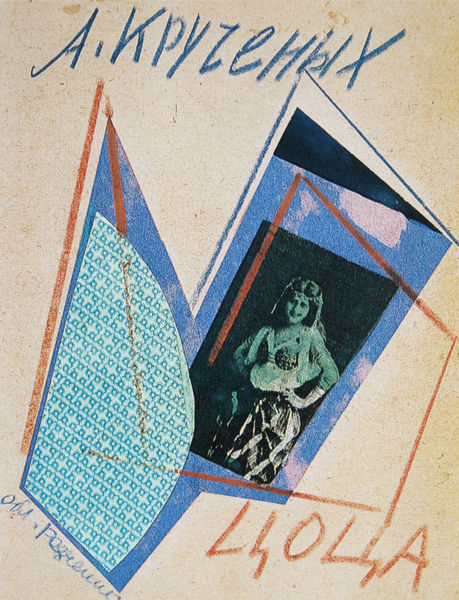
Titel: Einbandentwurf zu "Zoza" von Alexej Krutschonich
Künstler: Alexander Rodtschenko
Standort: Moskau
Institution: Rodtsckenko-Archiv
Schlagwörter: blau, braun, grau, orange, schwarz, türkis, weiss, signatur, rosa, schrift, signiert, russisch, kyrillisch, collgw